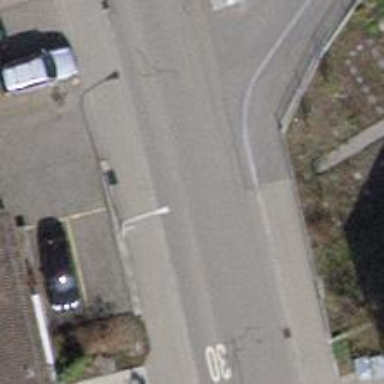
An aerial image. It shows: Kerb barrier.